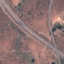
Land use / land cover class: Highway